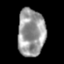
Tissue: skin
Cell type: T cells
Senescence score: 0.2468
Nuclear area (px): 1269
Mean DAPI intensity: 154.24